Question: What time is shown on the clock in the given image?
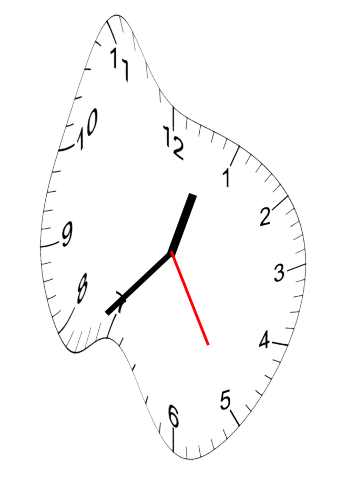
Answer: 12:37:25